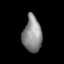
Tissue: lung
Cell type: Fibroblasts
Senescence score: 0.6863
Nuclear area (px): 664
Mean DAPI intensity: 137.277